Question: I've eliminated all exceptions from this code. However, the data from my proxy isn't rendering in my Ext.grid.Panel widget. Below you will find the different components of the page as it renders. I did not include the server-side stack code for the Ext.Direct proxy.
'''
<!doctype html>
<html>
<head>
<meta charset="utf-8">
<title>Ext Direct Grid Integration</title>
<link rel="stylesheet" type="text/css" href="http://www.rasc.ch/extjs-4.1.3/resources/css/ext-all.css" />
<link rel="stylesheet" type="text/css" href="http://www.rasc.ch/extjs-4.1.3/examples/shared/example.css" />
<script src="http://www.rasc.ch/extjs-4.1.3/ext-all-dev.js"></script>
<script type="text/javascript" src="../directProxy.ashx"></script>
<script type="text/javascript" src="XGrid_writer.js"></script>
<script type="text/javascript" src="XGrid.js"></script>
<!--<script src="../api-debug.js?group=turnover"></script>-->
<!--<script src="api-debug.js"></script>-->
</head>
<body>
<h1>Ext Direct Grid Integration</h1>
<p>
Source code: <a href="XGrid.js">XGrid.js</a>
</p>
<div id="loading-mask" style=""></div>
<div id="loading">
<div class="loading-indicator"><img src="../extjs/examples/shared/icons/fam/add.png" width="32" height="32" style="margin-right:8px;float:left;vertical-align:top;"/>Ext Writer <br /><span id="loading-msg">Loading ...</span></div>
</div>
</body>
</html>
'''
'''
Ext.app.REMOTING_API = {
"type": "remoting",
"id": "1",
"url": "../directRouter.ashx",
"actions": {
"CallTypes": [{
"name": "Echo",
"len": 1,
"formHandler": false
}, {
"name": "GetTime",
"len": 0,
"formHandler": false
}, {
"name": "UploadHttpRequestParam",
"len": 1,
"formHandler": true
}, {
"name": "UploadNamedParameter",
"len": 1,
"formHandler": true
}, {
"name": "SaveMethod",
"len": 3,
"formHandler": false
}, {
"name": "SaveMethod_Form",
"len": 1,
"formHandler": true
}, {
"name": "DateSample",
"len": 2,
"formHandler": false
}],
"TreeAction": [{
"name": "getChildNodes",
"len": 2,
"formHandler": false
}],
"CRUDSampleMethods": [{
"name": "create",
"len": 1,
"formHandler": false
}, {
"name": "read",
"len": 1,
"formHandler": false
}, {
"name": "update",
"len": 2,
"formHandler": false
}, {
"name": "destroy",
"len": 1,
"formHandler": false
}, {
"name": "reset",
"len": 0,
"formHandler": false
}],
"CRUDSampleMethods2": [{
"name": "create",
"len": 1,
"formHandler": false
}, {
"name": "read",
"len": 1,
"formHandler": false
}, {
"name": "update",
"len": 2,
"formHandler": false
}, {
"name": "destroy",
"len": 1,
"formHandler": false
}, {
"name": "reset",
"len": 0,
"formHandler": false
}]
}
};
'''
'''
[{
"type": "rpc",
"name": null,
"tid": 1,
"action": "CRUDSampleMethods2",
"method": "read",
"result": {
"success": true,
"results": 3,
"data": [{
"id": "1",
"email": "email1@extjs.com",
"first": "Martin",
"last": "Spath"
}, {
"id": "2",
"email": "email2@extjs.com",
"first": "Heinz",
"last": "Erhart"
}, {
"id": "3",
"email": "email1@extjs.com",
"first": "Albert",
"last": "Einstein"
}]
},
"message": null,
"where": null,
"errorcode": 0
}]
'''
'''
Ext.require(['Ext.direct.*', 'Ext.data.*', 'Ext.grid.*', 'Ext.util.Format']);
Ext.define('User', {
extend: 'Ext.data.Model',
fields: ['id', 'email', 'first', 'last']
});
Ext.onReady(function () {
Ext.direct.Manager.addProvider(Ext.app.REMOTING_API);
// create the Tree
Ext.define('mypanel', {
extend: 'Ext.grid.Panel',
store: {
model: 'User',
remoteSort: true,
autoLoad: true,
// sorters: [{
// property: 'email',
// direction: 'ASC'
// }, {
// property: 'first',
// direction: 'DESC'
// }],
proxy: {
type: 'direct',
directFn: CRUDSampleMethods2.read
}
},
columns: [{
dataIndex: 'email',
flex: 1,
text: 'Email'
}, {
dataIndex: 'first',
//align: 'right',
width: 120,
text: 'First'
//renderer: Ext.util.Format.usMoney
}],
height: 350,
width: 600,
title: 'User Grid',
renderTo: Ext.getBody()
});
});
'''
'''
Ext.onReady(function () {
Ext.Direct.addProvider(Ext.app.REMOTING_API);
Ext.define('User', {
extend: 'Ext.data.Model',
fields: ['id', 'email', 'first', 'last']
});
// var reader = new Ext.data.JsonReader({ // ext 3 code
// totalProperty: 'results',
// successProperty: 'success',
// idProperty: 'id',
// root: 'data'
// }, [{
// name: 'id'
// }, {
// name: 'email',
// allowBlank: false
// }, {
// name: 'first',
// allowBlank: false
// }, {
// name: 'last',
// allowBlank: false
// }]
// );
var reader = Ext.create('Ext.data.JsonReader', { // ext 4 code
totalProperty: 'results',
successProperty: 'success',
idProperty: 'id',
root: 'data'
});
//var writer = new Ext.data.JsonWriter({ // convert from ext 3 to ext 4
var writer = Ext.create('Ext.data.JsonWriter', {
returnJson: false,
writeAllFields: true
});
//var store = new Ext.data.DirectStore({
var store = Ext.create('Ext.data.DirectStore', {
model: 'User',
api: {
read: CRUDSampleMethods2.read,
create: CRUDSampleMethods2.create,
update: CRUDSampleMethods2.update,
destroy: CRUDSampleMethods2.destroy
},
reader: reader,
baseParams: {
dummy: 'blubb'
},
writer: writer, // <-- plug a DataWriter into the store just as you would a Reader
paramsAsHash: true,
batchSave: false,
batch: false,
prettyUrls: false,
remoteSort: true,
listeners: {
load: function (result) { },
loadexception: function () {
},
scope: this
}
});
//
var myPageSize = 10;
var userColumns = [{
header: "ID",
width: 40,
sortable: true,
dataIndex: 'id'
}, {
header: "Email",
width: 100,
sortable: true,
dataIndex: 'email'
//editor: new Ext.form.TextField({})
}, {
header: "First",
width: 50,
sortable: true,
dataIndex: 'first'
//editor: new Ext.form.TextField({})
}, {
header: "Last",
width: 50,
sortable: true,
dataIndex: 'last'
//editor: new Ext.form.TextField({})
}];
Ext.onReady(function () {
Ext.QuickTips.init();
// var userForm = new App.user.Form({
// renderTo: 'user-form',
// listeners: {
// create: function (fpanel, data) { // <-- custom "create" event defined in App.user.Form class
// var rec = new userGrid.store.recordType(data);
// userGrid.store.insert(0, rec);
// }
// }
// });
// create user.Grid instance (@see UserGrid.js)
var userGrid = Ext.create('mypanel', {
renderTo: Ext.getBody(),
store: store,
columns: userColumns,
//bbar: new Ext.PagingToolbar({
bbar: Ext.create('Ext.PagingToolbar', {
store: store, // grid and PagingToolbar using same store
displayInfo: true,
pageSize: myPageSize,
prependButtons: true,
items: [
'text 1'
]
}),
listeners: {
rowclick: function (g, index, ev) {
var rec = g.store.getAt(index);
//userForm.loadRecord(rec);
},
destroy: function () {
//userForm.getForm().reset();
}
}
});
setTimeout(function () {
Ext.get('loading').remove();
Ext.fly('loading-mask').fadeOut({
remove: true
});
store.load({
params: {
start: 0, // specify params for the first page load if using paging
limit: myPageSize,
foo: 'bar'
}
});
}, 250);
});
}); // onready
'''

Beautified:
'''
[{
"type": "rpc",
"name": null,
"tid": 1,
"action": "CRUDSampleMethods2",
"method": "read",
"result": {
"success": true,
"results": 3,
"data": [{
"id": "1",
"email": "email1@extjs.com",
"first": "Martin",
"last": "Spath"
}, {
"id": "2",
"email": "email2@extjs.com",
"first": "Heinz",
"last": "Erhart"
}, {
"id": "3",
"email": "email1@extjs.com",
"first": "Albert",
"last": "Einstein"
}]
},
"message": null,
"where": null,
"errorcode": 0
}]
'''
'''
var store = Ext.create('Ext.data.Store', {
model: 'User',
//fields: ['id', 'email', 'first', 'last'],
proxy: {
type: 'direct',
directFn: CRUDSampleMethods2.read,
reader: {
root: 'data'
}
}
});
'''
I had a store in the definition (Ext.define) and the instance (Ext.create) before. So now I just have a single instance of 'Ext.grid.Panel'. I no longer have XGrid.js. The code below is XGrid.html. Later on, I can create my definition within MVC, but at least this gets me started. The writer also doesn't function yet, so that's the next challenge.
'''
Ext.require(['Ext.direct.*', 'Ext.data.*', 'Ext.grid.*', 'Ext.util.Format']);
Ext.onReady(function () {
Ext.Direct.addProvider(Ext.app.REMOTING_API);
Ext.define('User', {
extend: 'Ext.data.Model',
fields: ['id', 'email', 'first', 'last']
});
// var reader = new Ext.data.JsonReader({
// totalProperty: 'results',
// successProperty: 'success',
// idProperty: 'id',
// root: 'data'
// }, [{
// name: 'id'
// }, {
// name: 'email',
// allowBlank: false
// }, {
// name: 'first',
// allowBlank: false
// }, {
// name: 'last',
// allowBlank: false
// }]
// );
var reader = Ext.create('Ext.data.JsonReader', {
totalProperty: 'results',
successProperty: 'success',
idProperty: 'id',
root: 'data'
//fields: [
// {
// name: 'id'
// }, {
// name: 'email'
// }, {
// name: 'first'
// }, {
// name: 'last'
// }
// ]
});
//var writer = new Ext.data.JsonWriter({ // convert from ext 3 to ext 4
var writer = Ext.create('Ext.data.JsonWriter', {
returnJson: false,
writeAllFields: true
});
var store = Ext.create('Ext.data.Store', {
model: 'User',
//fields: ['id', 'email', 'first', 'last'],
proxy: {
type: 'direct',
directFn: CRUDSampleMethods2.read,
reader: {
root: 'data'
}
}
});
//var store = new Ext.data.DirectStore({
// var store = Ext.create('Ext.data.DirectStore', {
// model: 'User',
// api: {
// read: CRUDSampleMethods2.read,
// create: CRUDSampleMethods2.create,
// update: CRUDSampleMethods2.update,
// destroy: CRUDSampleMethods2.destroy
// },
// //reader: reader,
// baseParams: {
// dummy: 'blubb'
// },
// writer: writer, // <-- plug a DataWriter into the store just as you would a Reader
// paramsAsHash: true,
// batchSave: false,
// batch: false,
// prettyUrls: false,
// remoteSort: true,
// listeners: {
// load: function (result) { },
// loadexception: function () {
// },
// scope: this
// }
// });
// //
var myPageSize = 10;
var userColumns = [{
header: "ID",
flex: 1,
sortable: true,
dataIndex: 'id'
}, {
header: "Email",
flex: 1,
sortable: true,
dataIndex: 'email'
//editor: new Ext.form.TextField({})
}, {
header: "First",
flex: 1,
sortable: true,
dataIndex: 'first'
//editor: new Ext.form.TextField({})
}, {
header: "Last",
flex: 1,
sortable: true,
dataIndex: 'last'
//editor: new Ext.form.TextField({})
}];
// Ext.onReady(function () {
Ext.QuickTips.init();
// var userForm = new App.user.Form({
// renderTo: 'user-form',
// listeners: {
// create: function (fpanel, data) { // <-- custom "create" event defined in App.user.Form class
// var rec = new userGrid.store.recordType(data);
// userGrid.store.insert(0, rec);
// }
// }
// });
// create user.Grid instance (@see UserGrid.js)
var userGrid = Ext.create('Ext.grid.Panel', {
title: 'user grid',
renderTo: Ext.getBody(),
height: 350,
width: 600,
remoteSort: false,
// autoLoad: true,
store: store,
columns: userColumns,
//bbar: new Ext.PagingToolbar({
bbar: Ext.create('Ext.PagingToolbar', {
store: store, // grid and PagingToolbar using same store
displayInfo: true,
pageSize: myPageSize,
prependButtons: true,
items: [
'text 1'
]
}),
listeners: {
rowclick: function (g, index, ev) {
var rec = g.store.getAt(index);
//userForm.loadRecord(rec);
},
destroy: function () {
//userForm.getForm().reset();
}
}
});
setTimeout(function () {
Ext.get('loading').remove();
Ext.fly('loading-mask').fadeOut({
remove: true
});
store.load({
params: {
start: 0, // specify params for the first page load if using paging
limit: myPageSize,
foo: 'bar'
}
});
}, 250);
// });
// Ext.require(['Ext.direct.*', 'Ext.data.*', 'Ext.grid.*', 'Ext.util.Format']);
// Ext.define('User', {
// extend: 'Ext.data.Model',
// fields: ['id', 'email', 'first', 'last']
// });
// Ext.direct.Manager.addProvider(Ext.app.REMOTING_API);
// create the Tree
// var userGrid = Ext.create('mypanel', {
// store: store,
// // store: {
// // model: 'User',
// // remoteSort: true,
// // autoLoad: true,
// //// sorters: [{
// //// property: 'email',
// //// direction: 'ASC'
// //// }, {
// //// property: 'first',
// //// direction: 'DESC'
// //// }],
// // proxy: {
// // type: 'direct',
// // directFn: CRUDSampleMethods2.read
// // }
// // },
// columns: [{
// dataIndex: 'email',
// flex: 1,
// text: 'Email'
// }, {
// dataIndex: 'first',
// //align: 'right',
// width: 120,
// text: 'First'
// //renderer: Ext.util.Format.usMoney
// }],
// height: 350,
// width: 600,
// title: 'User Grid',
// renderTo: Ext.getBody()
// });
}); // onready
'''
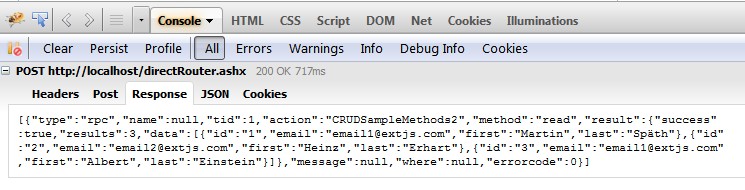
Answer: In fact, your reader configuration is ignored. <URL> is completely replaced in XGrid_writer.js.
To confirm this diagnostic, you can set your reader configuration directly in the DirectStore you create (as documented <URL>:
'''
var store = Ext.create('Ext.data.DirectStore', {
...
// reader: reader,
totalProperty: 'results',
successProperty: 'success',
idProperty: 'id',
root: 'data',
...
});
'''
Then, you can search for a way to do that cleanly. Notice that your writer configuration is also ignored, for the same reason.